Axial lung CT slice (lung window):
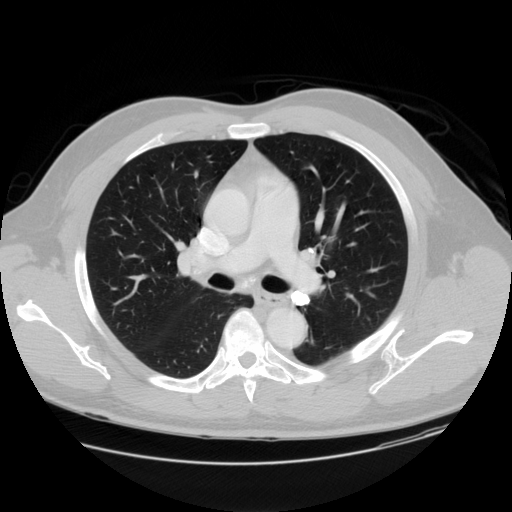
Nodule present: no